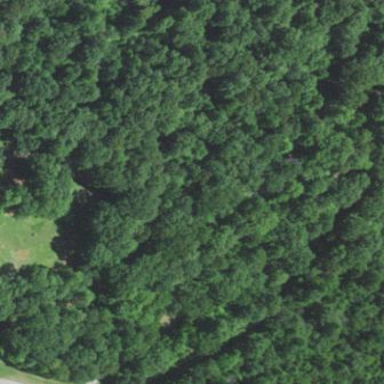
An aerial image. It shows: Deciduous woodland with mixed leaves.